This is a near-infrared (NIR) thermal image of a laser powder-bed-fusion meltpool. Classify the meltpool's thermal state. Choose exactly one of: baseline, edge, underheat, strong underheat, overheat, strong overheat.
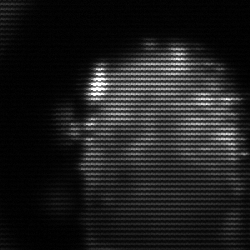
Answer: baseline